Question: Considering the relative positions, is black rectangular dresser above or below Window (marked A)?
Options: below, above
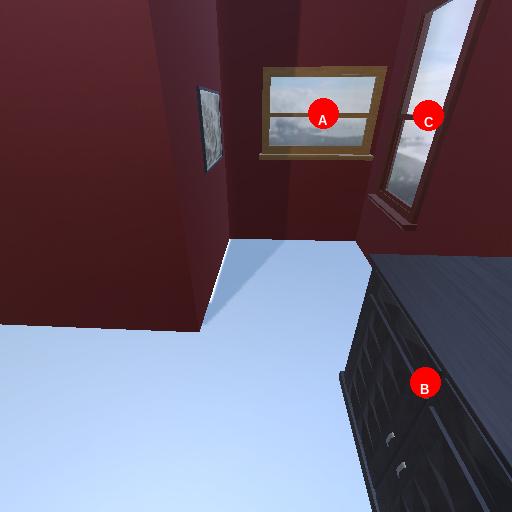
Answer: below